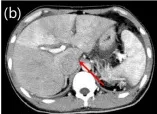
MRI. Imaging. Significant abnormal findings of left kidney and tumor thrombus of vena cava were noted (arrow).
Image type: radiology (ct)